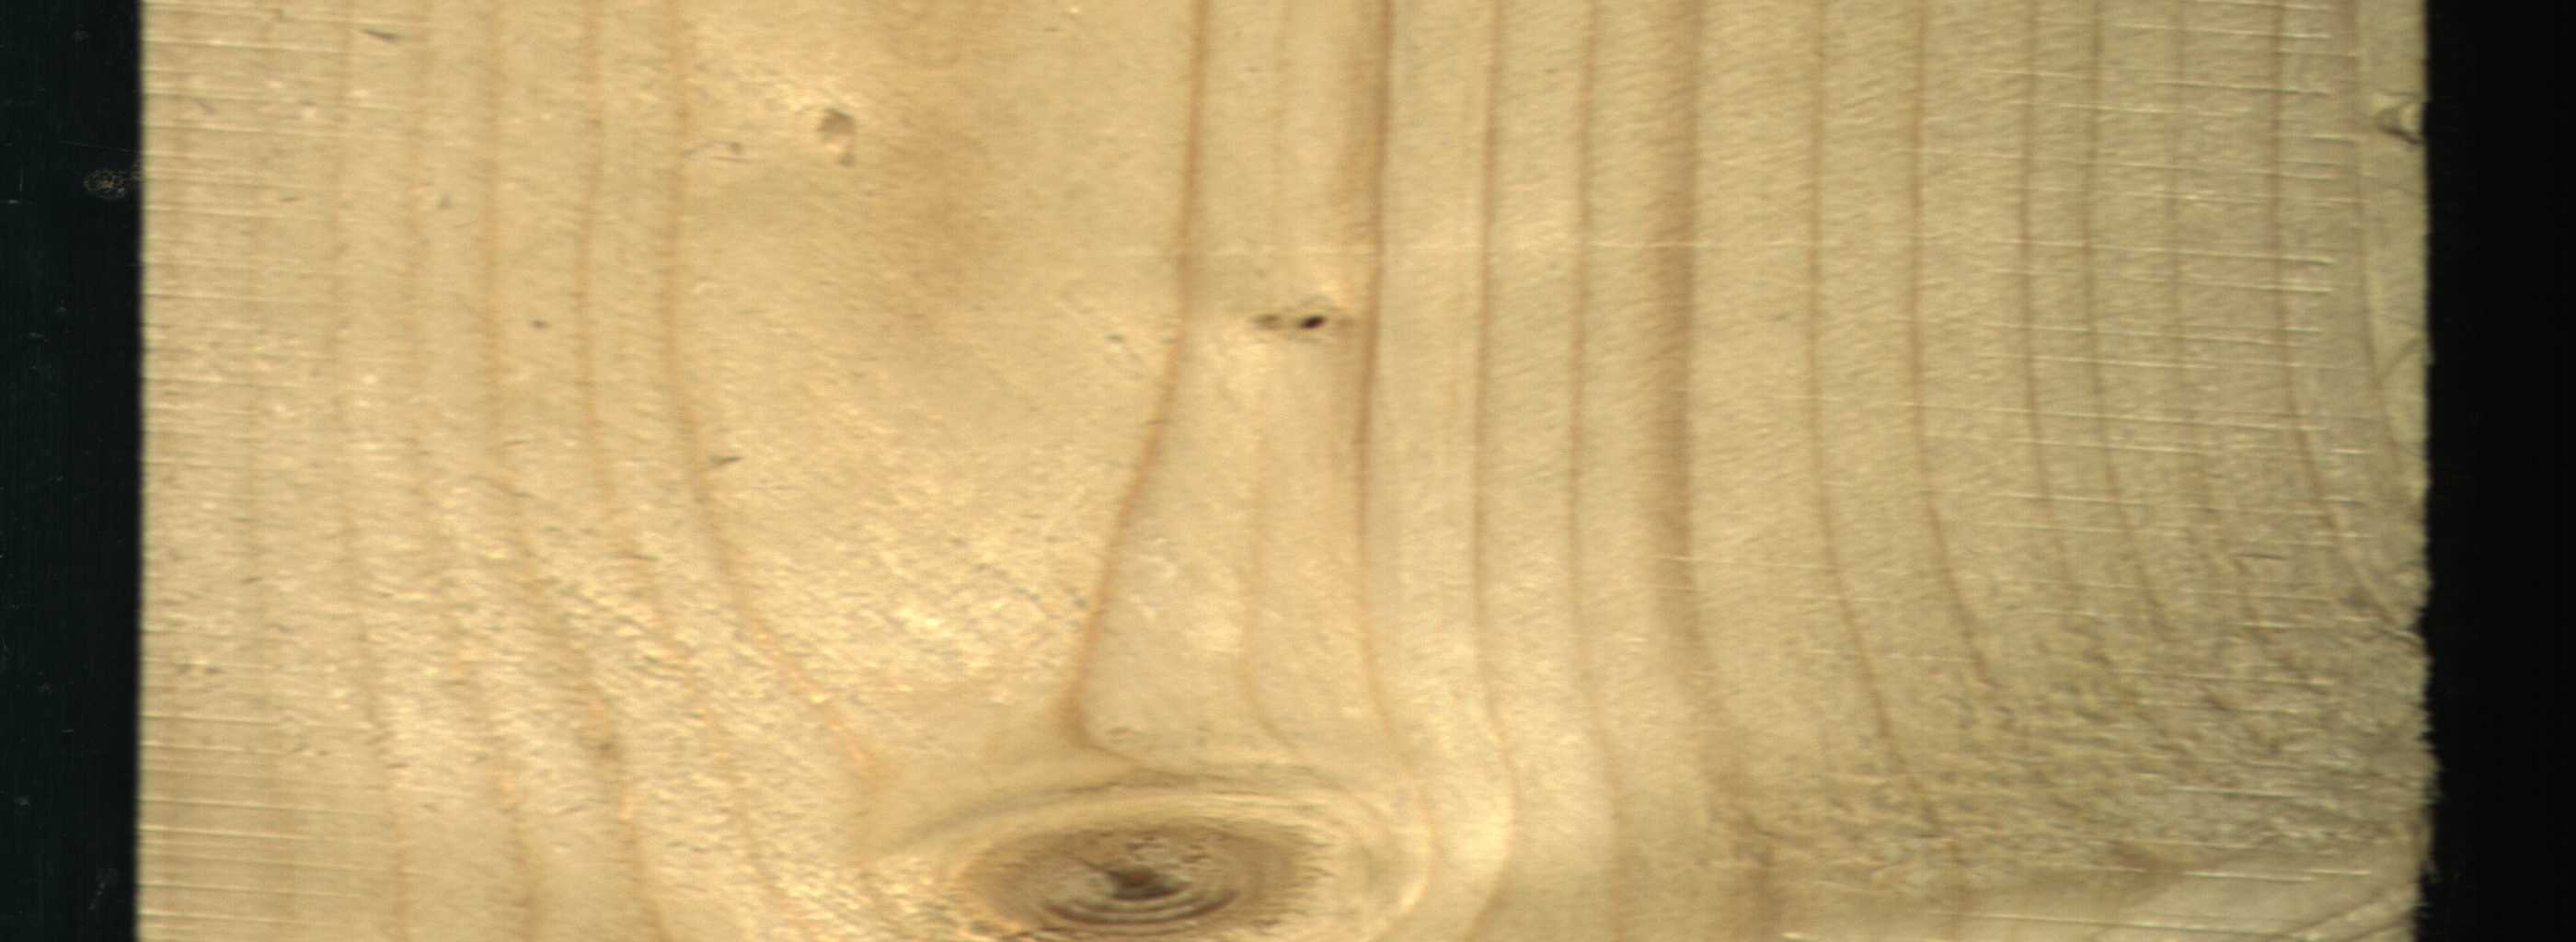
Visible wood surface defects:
Dead_Knot
Live_Knot